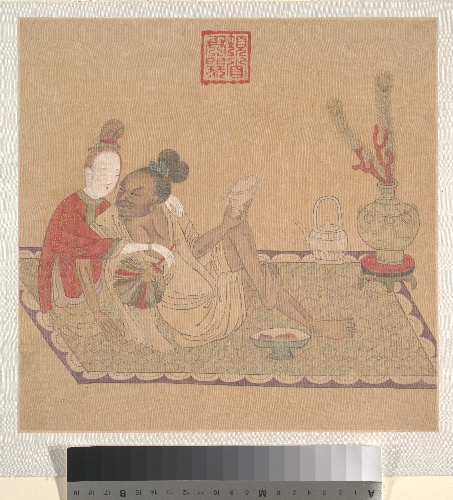
Artist: Unidentified artist
Object type: Album leaf
Classification: Paintings
Medium: Album leaf; ink and color on silk
Culture: China
Period: Qing dynasty (1644–1911)
Dimensions: 10 5/8 x 10 3/4 in. (27 x 27.3 cm)
Department: Asian Art
Credit line: From the Collection of A. W. Bahr, Purchase, Fletcher Fund, 1947
Accession year: 1947
Repository: Metropolitan Museum of Art, New York, NY
Tags: Fans|Men|Women